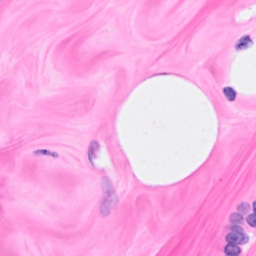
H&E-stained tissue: Breast